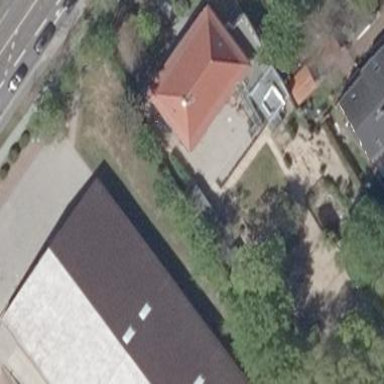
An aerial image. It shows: Kindergarten building.